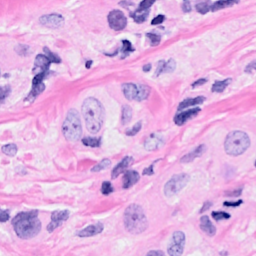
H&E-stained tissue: Breast